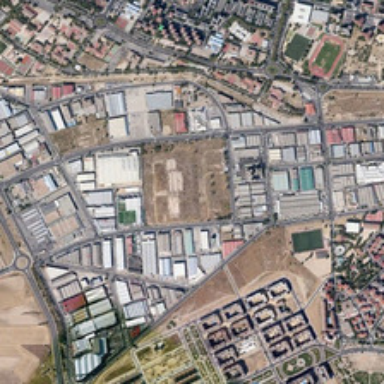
Many buildings are in an industrial area .